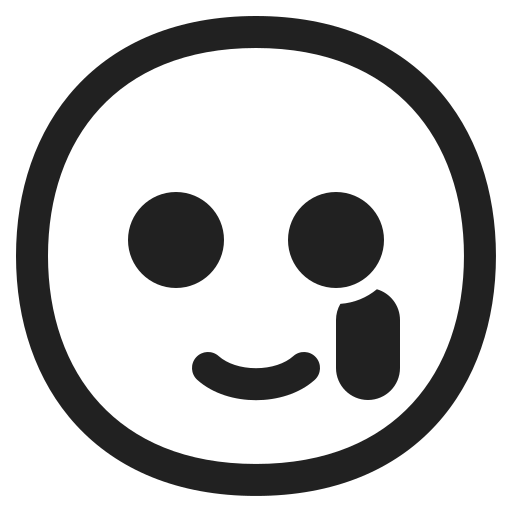
smiling face with tear high contrast